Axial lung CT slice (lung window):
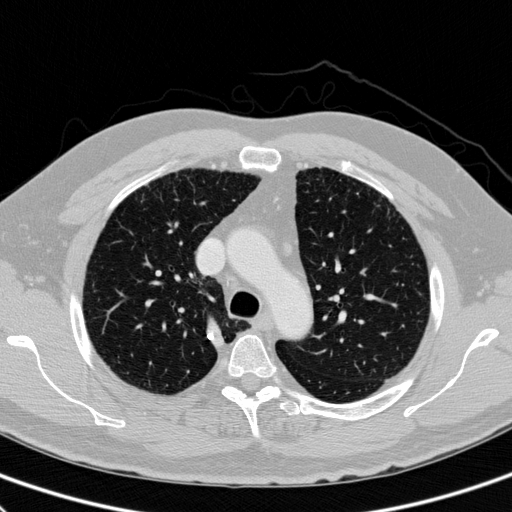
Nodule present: no